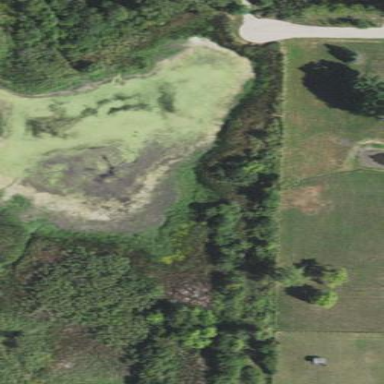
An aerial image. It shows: Pond surrounded by natural water.